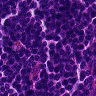
Metastatic tissue present: no